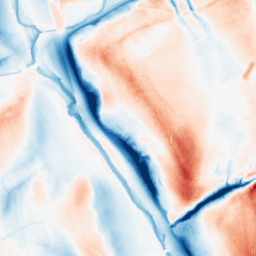
Category: classical
Decomposition family: gaussian_anisotropic
Decomposition parameters: sigma_x: 20
sigma_y: 2
Upsampling method: fft_zeropad
Upsampling parameters: scale: 8
Upsampling scale: 8